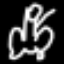
Label: frog